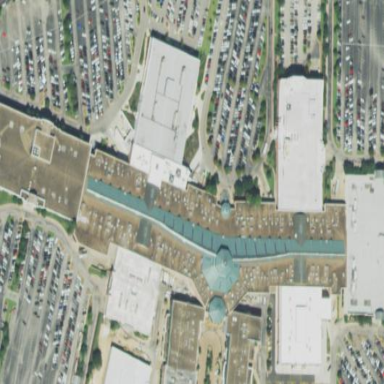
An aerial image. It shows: Retail area.